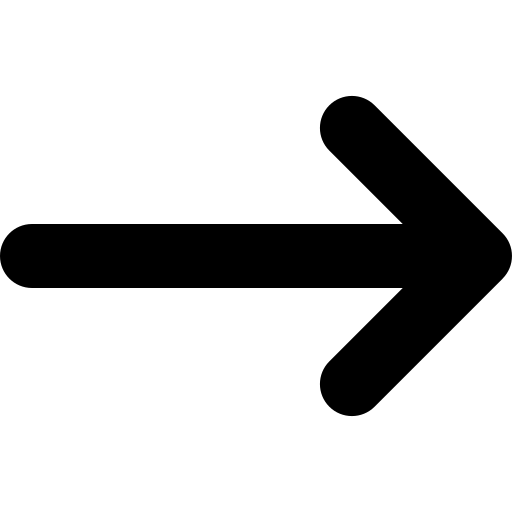
Tags: icon, FontAwesome, fa-icon, solid, arrow, right, long